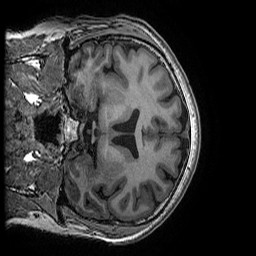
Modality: T1w
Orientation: coronal
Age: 26
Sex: male
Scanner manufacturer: ge
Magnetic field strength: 3 T
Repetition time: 0.008184 s
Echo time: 0.003192 s